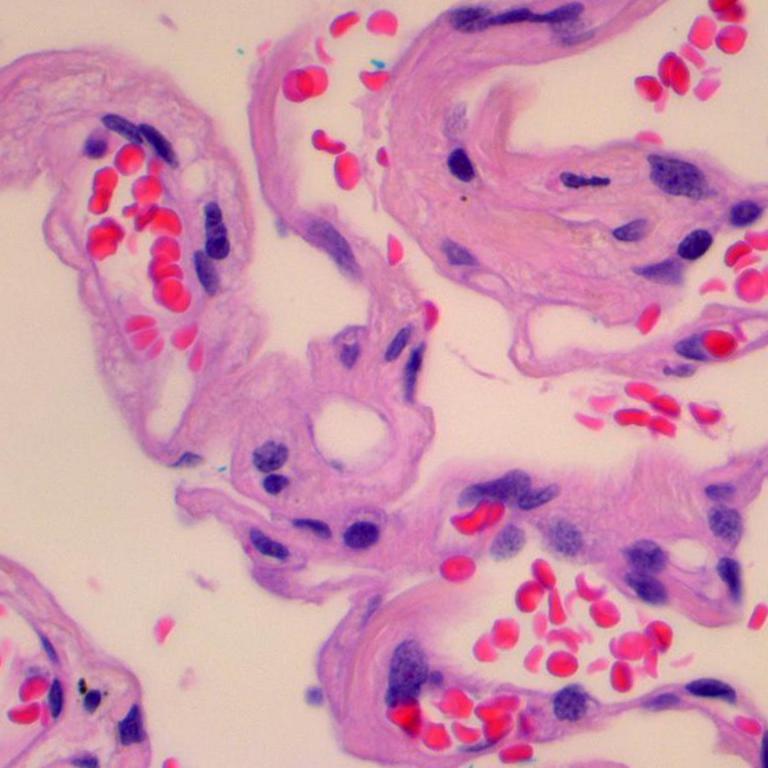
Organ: lung
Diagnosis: benign